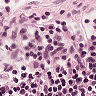
Metastatic tissue present: no